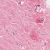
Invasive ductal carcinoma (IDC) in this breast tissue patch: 1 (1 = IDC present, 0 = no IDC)